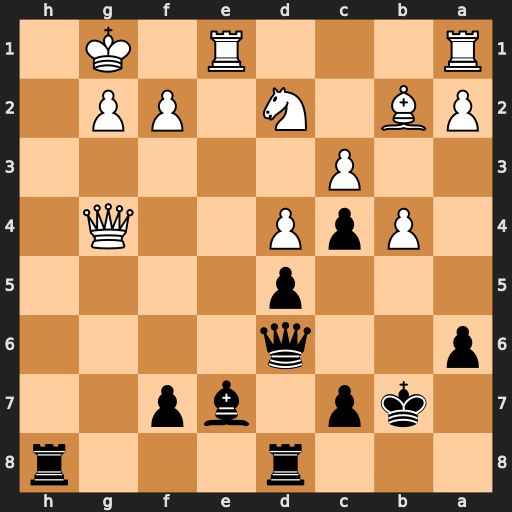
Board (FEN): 3r3r/1kp1bp2/p2q4/3p4/1PpP2Q1/2P5/PB1N1PP1/R3R1K1
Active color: b
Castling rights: -
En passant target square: -
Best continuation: Qh6 Qh3 Qxd2